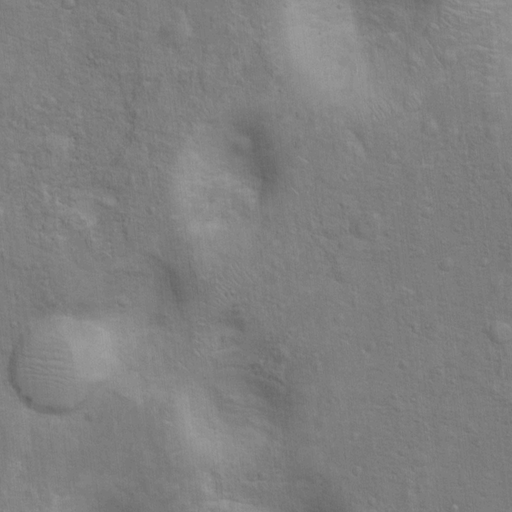
Classes present: Background, Cone